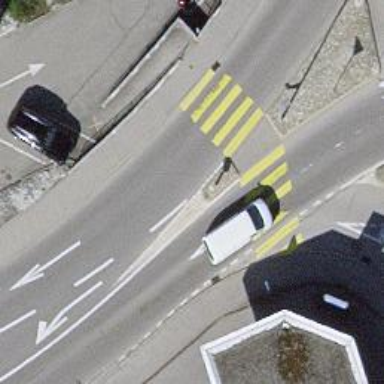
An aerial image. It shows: Marked crossing with pedestrian island.